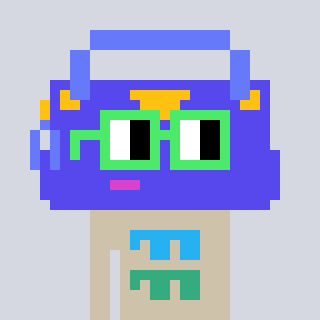
a pixel art character with square light green glasses, a bag-shaped head and a bege-colored body on a cool background